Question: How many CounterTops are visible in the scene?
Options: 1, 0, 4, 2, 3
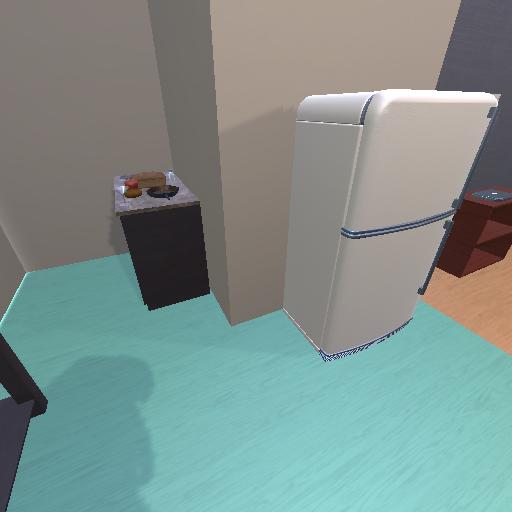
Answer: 1